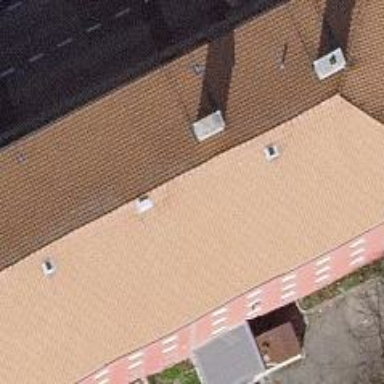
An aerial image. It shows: Apartments building with side-hipped roof shape.